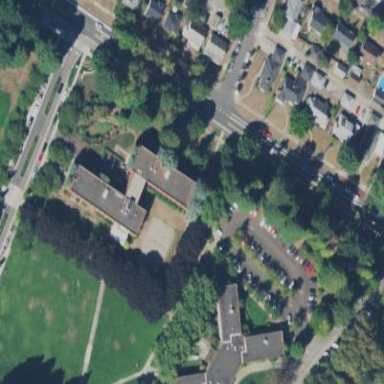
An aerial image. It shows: Dormitory building.